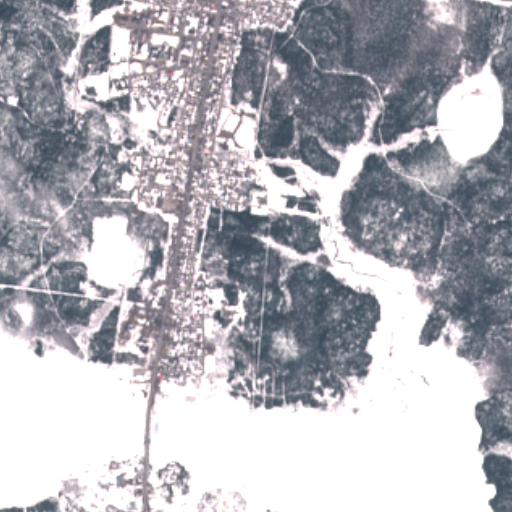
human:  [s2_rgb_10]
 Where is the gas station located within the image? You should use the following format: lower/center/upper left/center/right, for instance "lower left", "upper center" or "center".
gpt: The gas station is located in the upper center of the image.
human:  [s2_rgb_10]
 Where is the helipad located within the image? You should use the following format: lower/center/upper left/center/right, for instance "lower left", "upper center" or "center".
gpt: The helipad is located in the upper left of the image.
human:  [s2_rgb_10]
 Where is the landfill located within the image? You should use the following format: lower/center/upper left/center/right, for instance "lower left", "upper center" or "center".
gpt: The landfill is located in the lower left of the image.
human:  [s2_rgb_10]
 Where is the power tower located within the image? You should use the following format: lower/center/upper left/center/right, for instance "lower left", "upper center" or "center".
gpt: The power tower is located in the center left of the image.
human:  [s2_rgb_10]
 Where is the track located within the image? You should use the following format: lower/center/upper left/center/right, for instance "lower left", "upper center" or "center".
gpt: The track is located in the upper left of the image.
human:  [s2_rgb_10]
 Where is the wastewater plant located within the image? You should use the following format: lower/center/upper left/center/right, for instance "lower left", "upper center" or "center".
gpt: The wastewater plant is located in the center of the image.
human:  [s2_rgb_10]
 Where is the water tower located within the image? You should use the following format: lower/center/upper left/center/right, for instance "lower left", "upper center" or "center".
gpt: The water tower is located in the upper left of the image.
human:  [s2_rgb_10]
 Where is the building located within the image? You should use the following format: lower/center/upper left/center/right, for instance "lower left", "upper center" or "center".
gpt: There is no building in the image.